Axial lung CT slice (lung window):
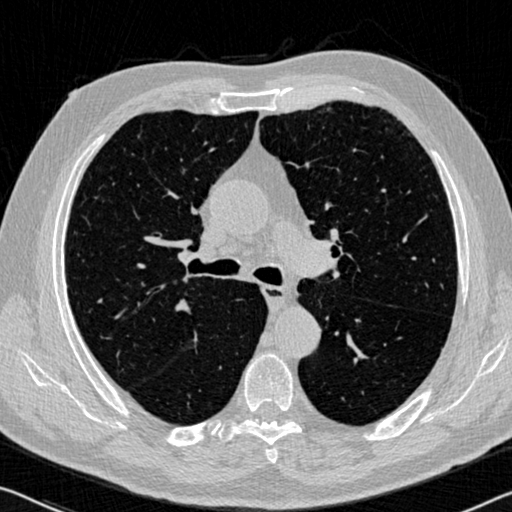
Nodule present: no